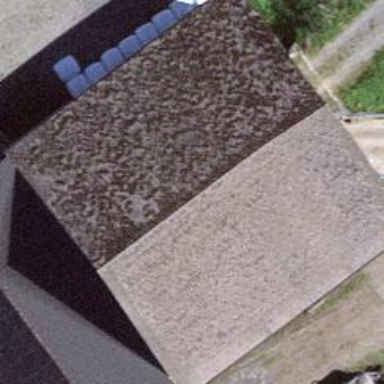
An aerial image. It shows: Farm auxiliary building.